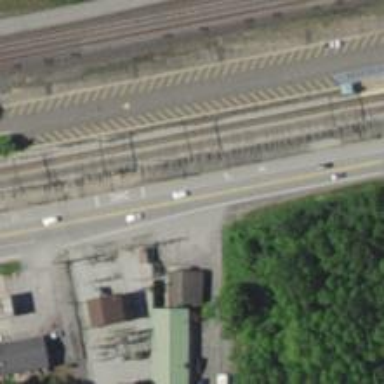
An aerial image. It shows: Electrified railway with contact lines and interlaced tracks.